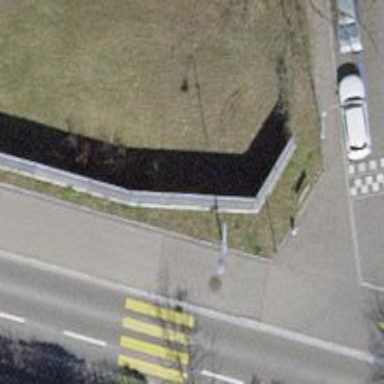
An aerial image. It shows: Noise barrier wall.